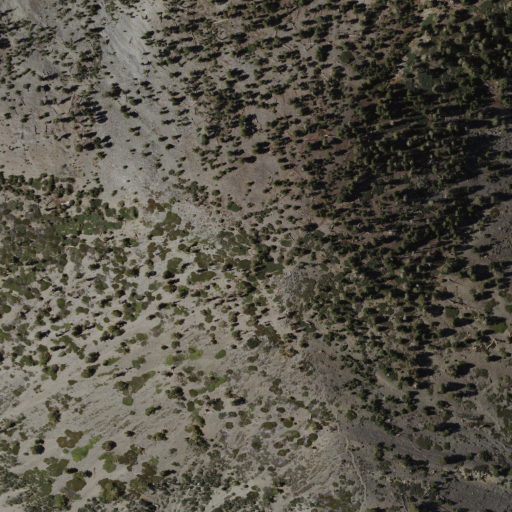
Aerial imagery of mountain in California named Pine Mountain containing evergreen forest, shrub, and mixed forest